Question: I want to create change profile picture button like the image below. I'm a newbie in ios, I have an idea of create a view with those button and make the background opacity to 50. I'm just wondering if xcode or ios has a default function same as the shown image below.

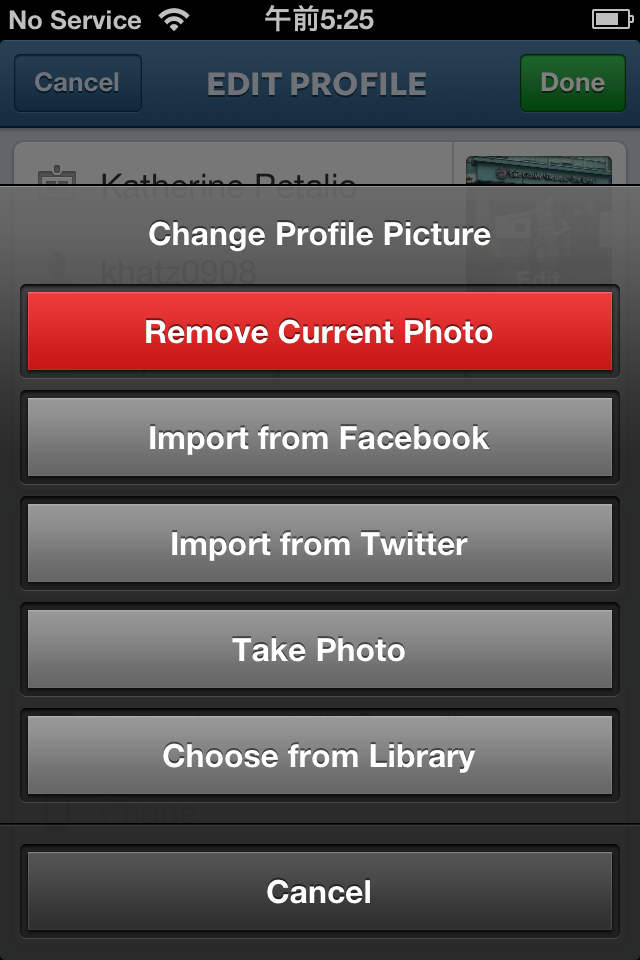
Answer: Use this code:
'''
UIActionSheet *action=[[UIActionSheet alloc]initWithTitle:@"Change Profile Picture" delegate:self cancelButtonTitle:@"Cancel" destructiveButtonTitle:@"Remove Current Photo" otherButtonTitles:@"Import From Facebook",@"Import From Twitter",@"Take Photo",@"Choose From Library", nil];
[action showInView:self.view];
'''
And use below code for actionsheet button click action.
'''
- (void)actionSheet:(UIActionSheet *)actionSheet clickedButtonAtIndex:(NSInteger)buttonIndex
{
if (buttonIndex==0)
{
}
else if (buttonIndex==1)
{
}
...
}
'''